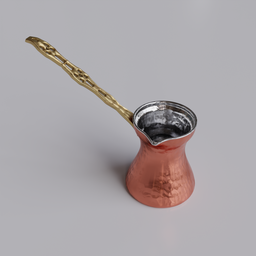
Label: tools